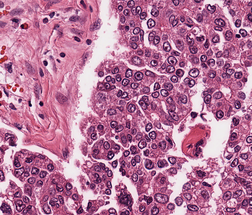
Tumor epithelial tissue: yes
Tumor-associated stroma tissue: yes
Normal tissue: no